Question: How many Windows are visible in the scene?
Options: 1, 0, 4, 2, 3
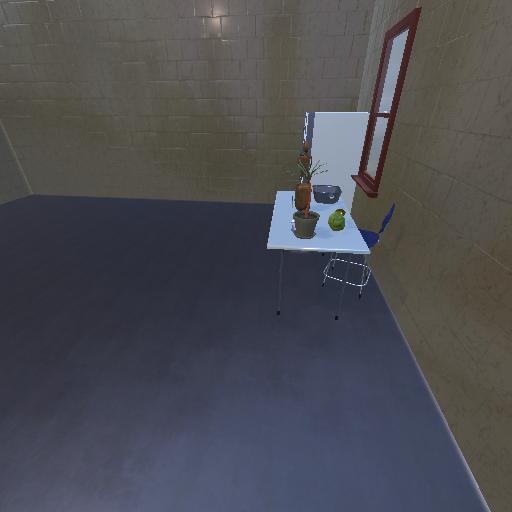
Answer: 1